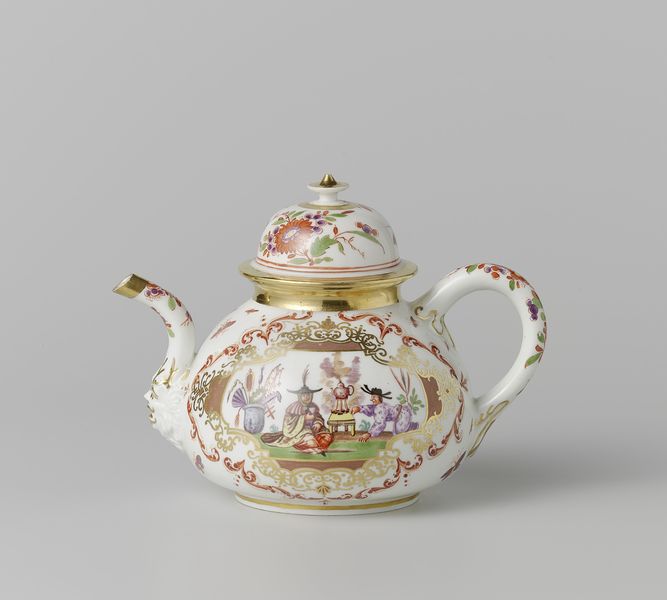
Titel: Theepot, veelkleurig beschilderd met chinoiserieën
Künstler: Meissener Porzellan Manufaktur
Standort: Amsterdam
Institution: Rijksmuseum
Schlagwörter: décor, porcelaine, thé, personnage, capuchon, bec, théillère, theyllere, bec verseur